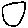
Label: circle